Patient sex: M
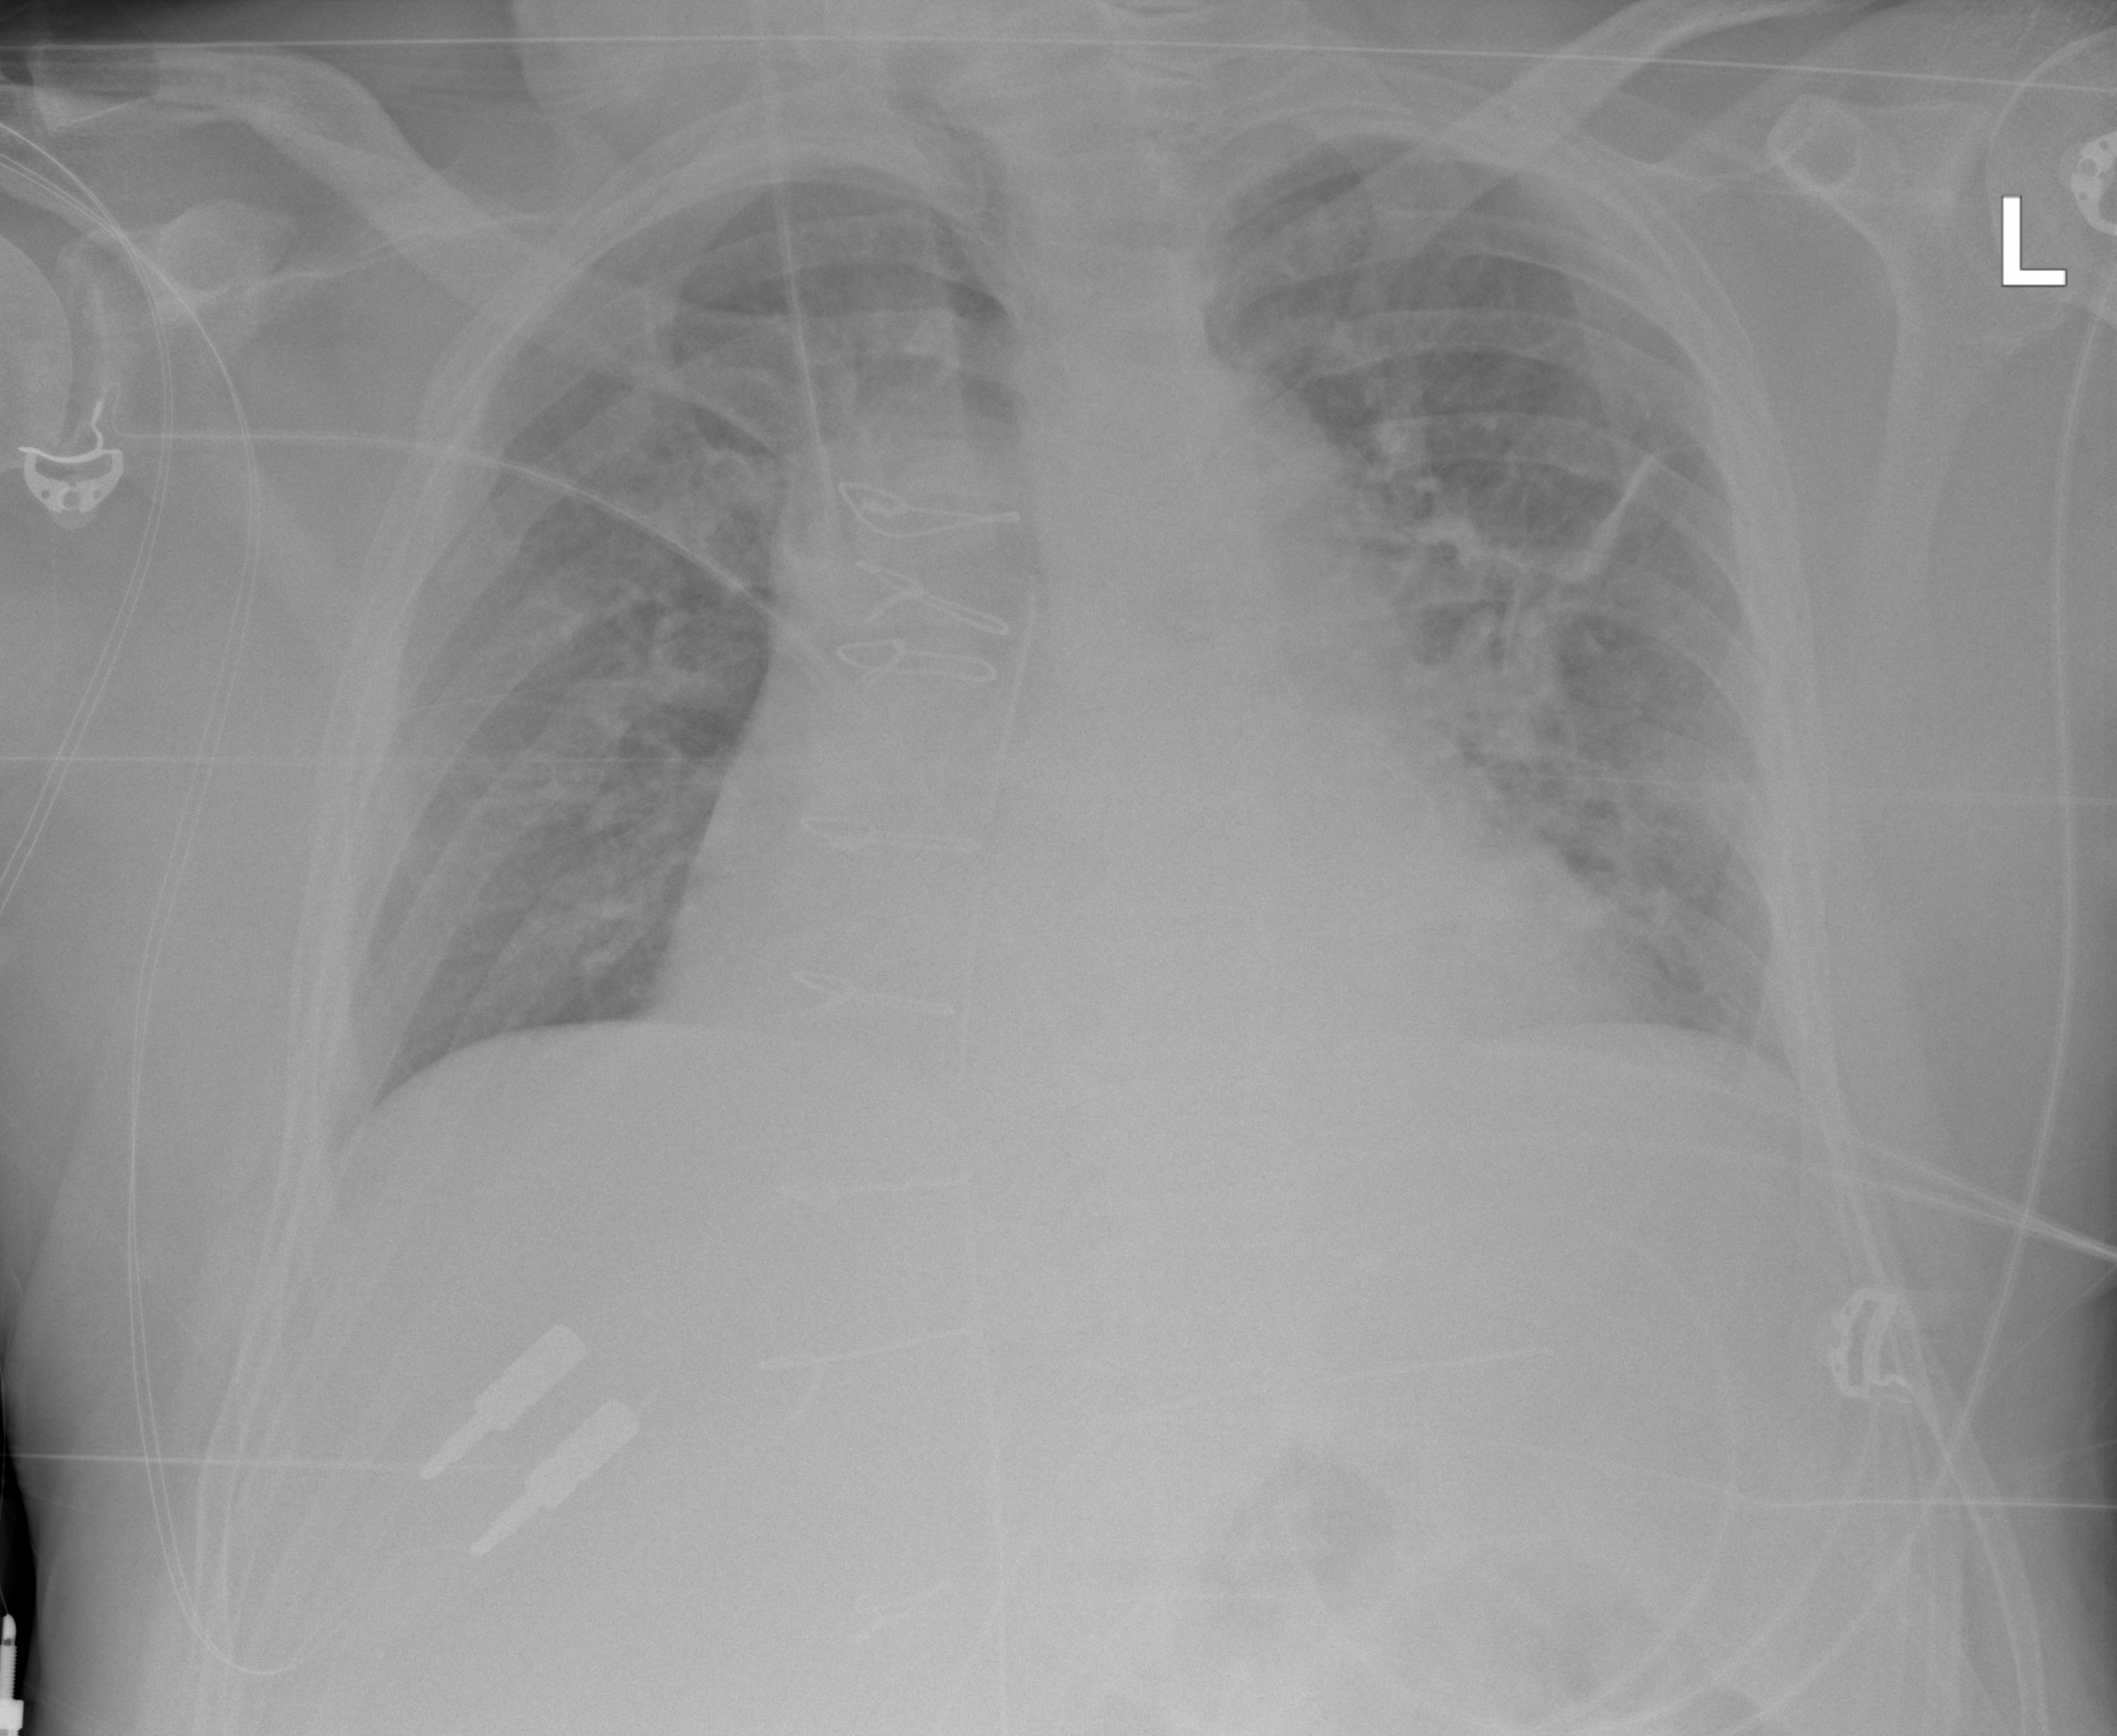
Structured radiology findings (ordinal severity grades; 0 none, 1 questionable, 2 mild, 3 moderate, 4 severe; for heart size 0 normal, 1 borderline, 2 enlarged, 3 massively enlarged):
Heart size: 2
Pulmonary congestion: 0
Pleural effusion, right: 0
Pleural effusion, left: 0
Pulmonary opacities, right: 0
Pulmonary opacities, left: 0
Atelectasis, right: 0
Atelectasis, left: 2